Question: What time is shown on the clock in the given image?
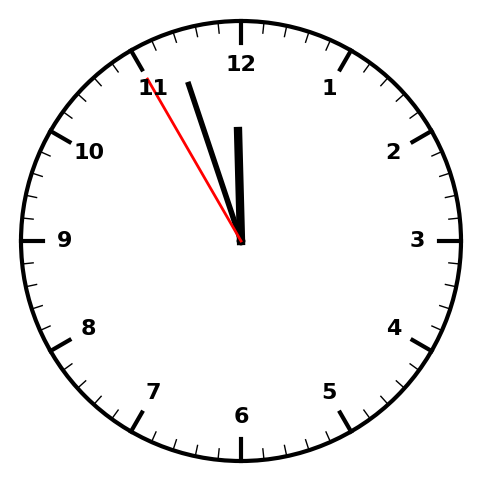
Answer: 11:56:55